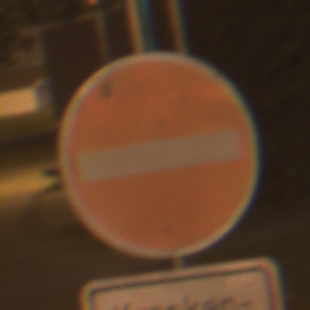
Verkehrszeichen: VerbotDerEinfahrt
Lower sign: BesondereFahrzeugeUndTransportgueter4
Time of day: Night
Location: Outdoor (Urban)
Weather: PartlyCloudy
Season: NotSpecified
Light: Artificial